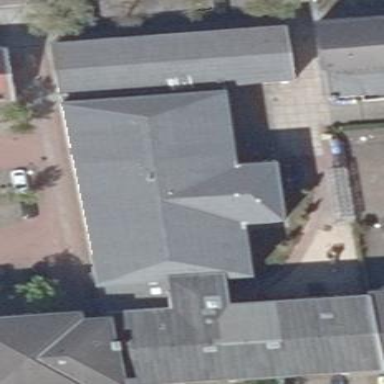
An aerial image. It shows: Commercial building.